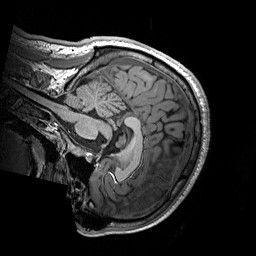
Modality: T1w
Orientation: sagittal
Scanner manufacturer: siemens
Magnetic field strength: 3 T
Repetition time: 2.2 s
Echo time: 0.00244 s